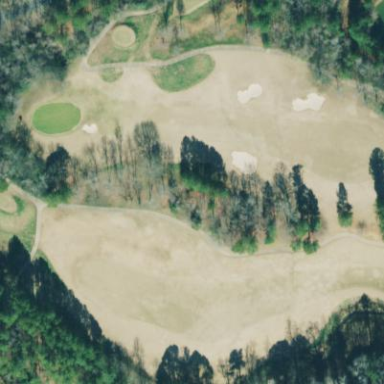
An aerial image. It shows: Area with grass used as rough in golf course.